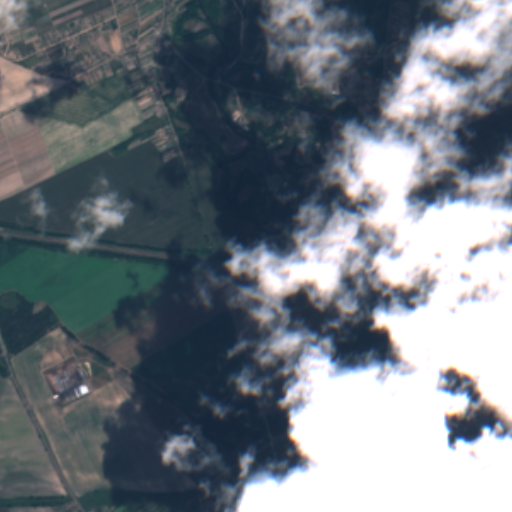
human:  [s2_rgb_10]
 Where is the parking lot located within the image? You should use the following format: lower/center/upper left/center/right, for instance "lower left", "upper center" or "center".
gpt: The parking lot is located in the lower right of the image.
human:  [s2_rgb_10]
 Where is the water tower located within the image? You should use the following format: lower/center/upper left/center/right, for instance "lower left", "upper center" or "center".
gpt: The water tower is located in the center left of the image.
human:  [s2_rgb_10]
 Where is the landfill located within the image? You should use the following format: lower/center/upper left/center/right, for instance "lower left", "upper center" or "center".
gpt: There is no landfill in the image.